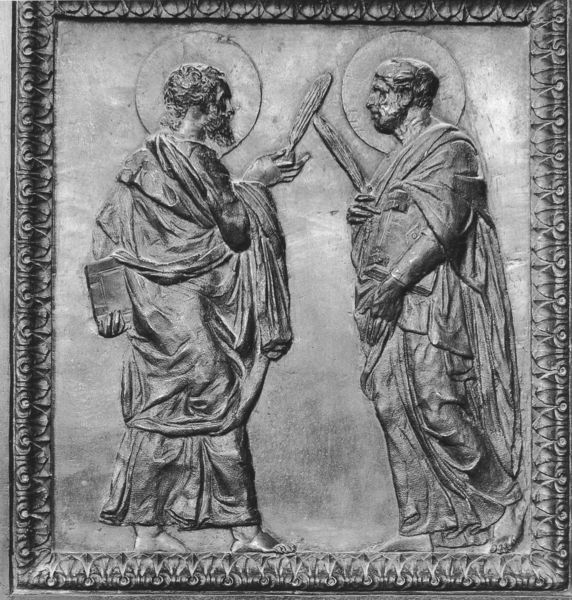
Titel: Märtyrertür
Künstler: Donatello
Standort: Florenz, S. Lorenzo (EU - I - Toskana)
Schlagwörter: feder, hand, weiß, grau, marmor, männer, schwarz, bart, falten, federn, rahmen, stein, bild, gelehrte, gewand, haare, relief, füße, schrift, bücher, zwei, stab, metall, wedel, bronze, faltenwurf, buch, schriften, fries, schein, fisch, heiligenschein, antik, toga, mönch, heiliger, heilige, schreiber, jünger, heilig, tunika, gegenüber, quadrat, schreibfeder, arkantus, halo, heiligenscheine, gewandung, heiige, käule, heiligenschine